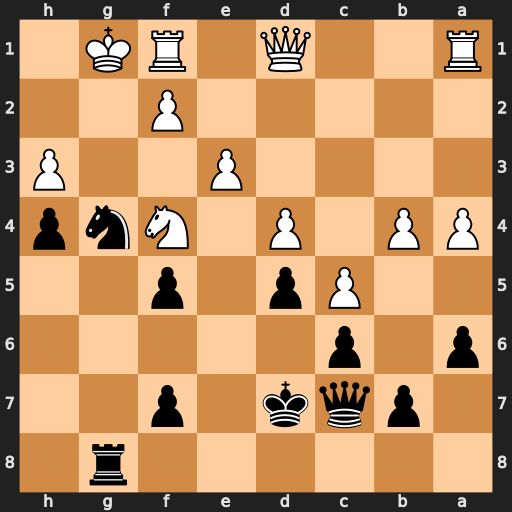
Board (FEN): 6r1/1pqk1p2/p1p5/2Pp1p2/PP1P1Nnp/4P2P/5P2/R2Q1RK1
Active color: b
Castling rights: -
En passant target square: -
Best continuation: Nxe3+ Kh1 Nxd1